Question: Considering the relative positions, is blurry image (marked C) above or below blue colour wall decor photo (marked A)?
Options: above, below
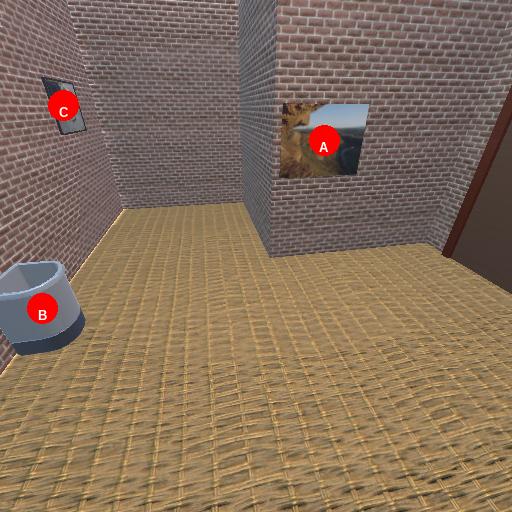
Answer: above